Question: What is the measurement shown in the image?
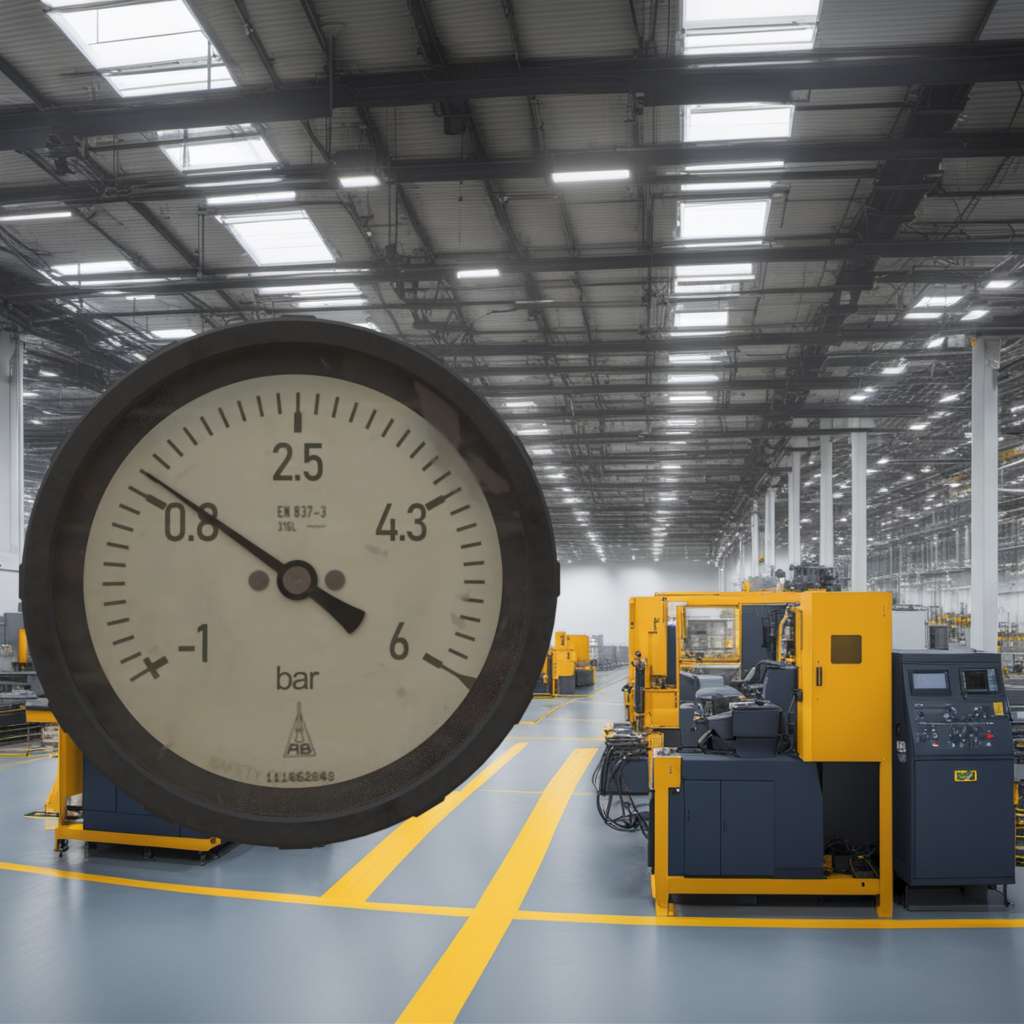
Answer: The result is 0.94
Question: What is the reading range of the measurement in the image?
Answer: The range is from -1 to 6
Question: What is the minimum and maximum reading range of the measurement in the image?
Answer: The minimum value is -1 and the maximum value is 6